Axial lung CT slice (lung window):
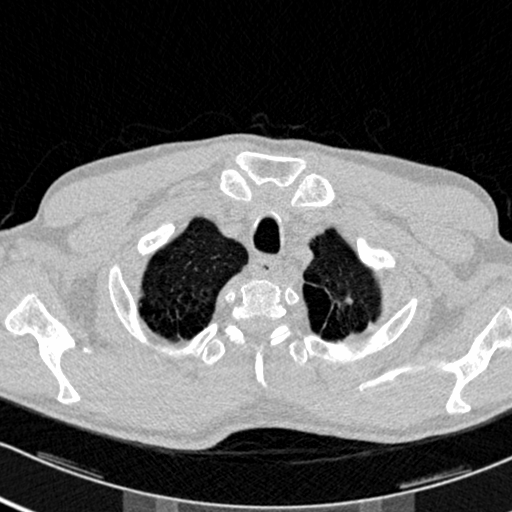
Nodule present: no